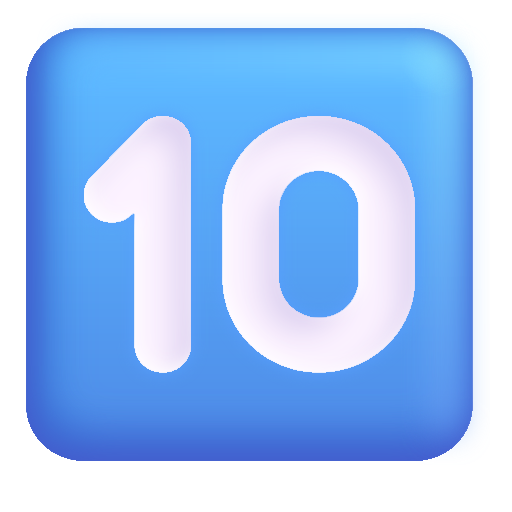
keycap 10 color